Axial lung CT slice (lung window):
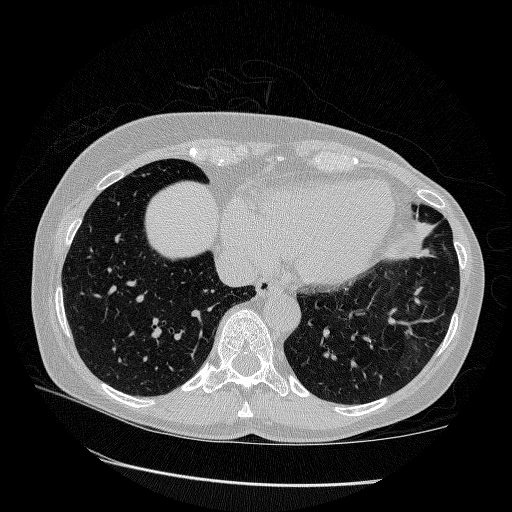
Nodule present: no